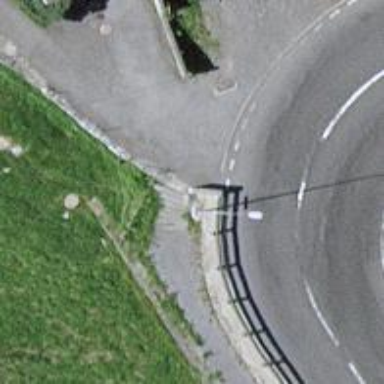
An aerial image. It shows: Road with steps.